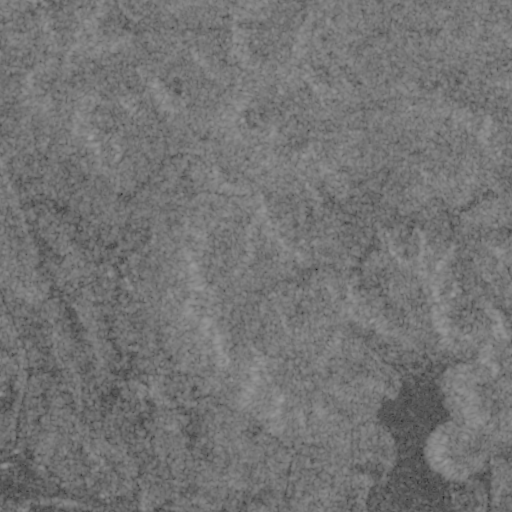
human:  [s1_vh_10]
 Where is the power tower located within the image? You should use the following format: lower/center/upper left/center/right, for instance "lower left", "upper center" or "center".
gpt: The power tower is located in the lower left of the image.
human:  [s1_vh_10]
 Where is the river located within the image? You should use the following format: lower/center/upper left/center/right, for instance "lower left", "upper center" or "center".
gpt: The river is located in the lower of the image.
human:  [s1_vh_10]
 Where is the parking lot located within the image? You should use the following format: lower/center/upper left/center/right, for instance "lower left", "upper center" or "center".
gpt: There is no parking lot in the image.

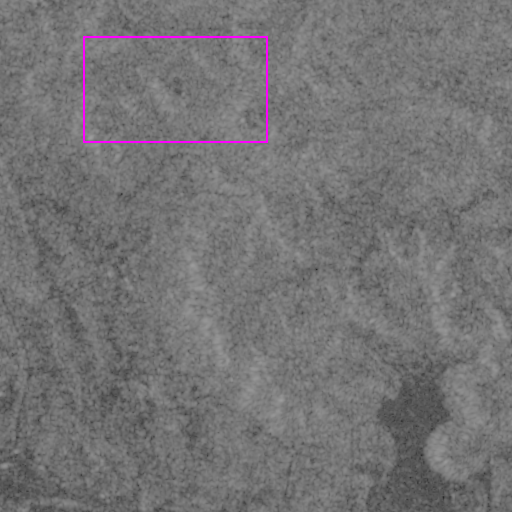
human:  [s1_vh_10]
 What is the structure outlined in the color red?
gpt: There is no red outline.
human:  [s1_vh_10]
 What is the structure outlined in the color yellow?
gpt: There is no structure outlined in yellow.